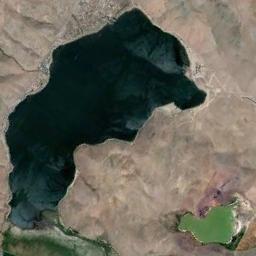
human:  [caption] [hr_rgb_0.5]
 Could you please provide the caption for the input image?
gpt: The lake on the upper left is larger than the lake on the lower right .

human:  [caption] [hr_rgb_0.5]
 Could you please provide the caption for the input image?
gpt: An irregularly shaped light blue lake surrounded by yellow-brown mountains with a small lake next to it .

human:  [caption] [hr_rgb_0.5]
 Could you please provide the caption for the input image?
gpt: A big deep green lake and a small light green lake lie in a wasteland .

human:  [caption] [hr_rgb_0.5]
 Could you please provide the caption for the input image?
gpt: The lake in the picture is small .

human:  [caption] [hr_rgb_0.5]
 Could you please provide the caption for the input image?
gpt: There are two lakes with brown bare land around .